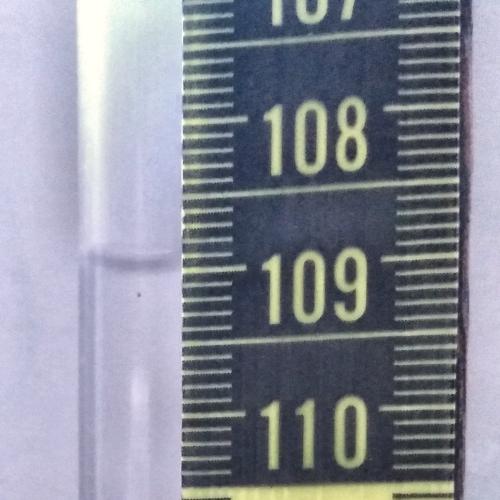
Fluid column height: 108.9 cm